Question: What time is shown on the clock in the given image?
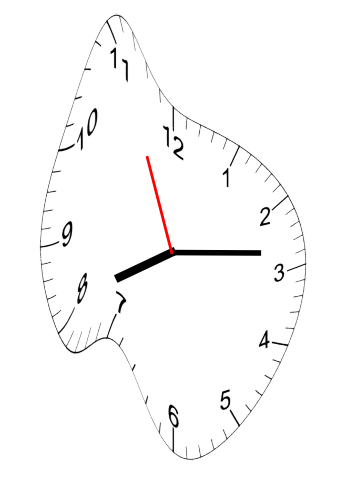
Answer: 08:13:56